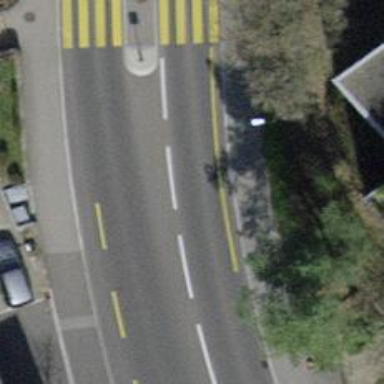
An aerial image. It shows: Secondary road with separate sidewalks.